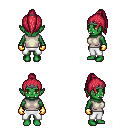
a pixel art fantasy rpg character, female body template, orc, green skin, white sleeveless shirt, white pants, ruby red long topknot hairstyle, iron tiara, gold gloves, four views (front, back, left, right), 2x2 character sprite sheet, small pixel art, hard edges, no anti-aliasing